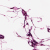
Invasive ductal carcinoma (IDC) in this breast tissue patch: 0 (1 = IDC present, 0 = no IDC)